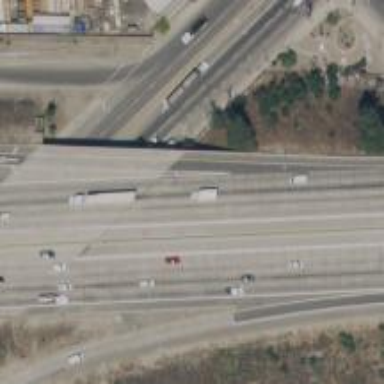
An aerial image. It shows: Motorway.